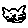
Label: cat